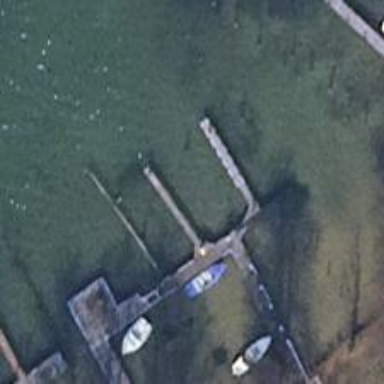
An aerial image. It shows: Man-made pier.